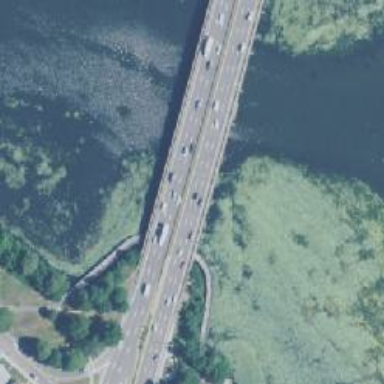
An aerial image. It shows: There is bridge in the image.